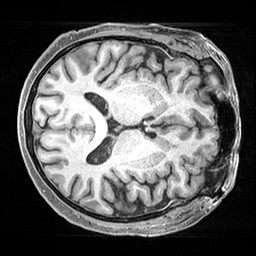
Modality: T1w
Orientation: axial
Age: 59
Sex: male
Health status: healthy
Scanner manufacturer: siemens
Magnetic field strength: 3 T
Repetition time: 2.4 s
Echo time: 0.00217 s